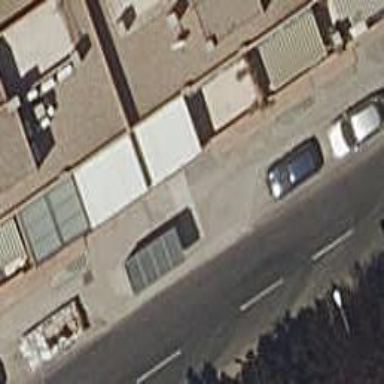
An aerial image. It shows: Bus stop with platform for public transport.